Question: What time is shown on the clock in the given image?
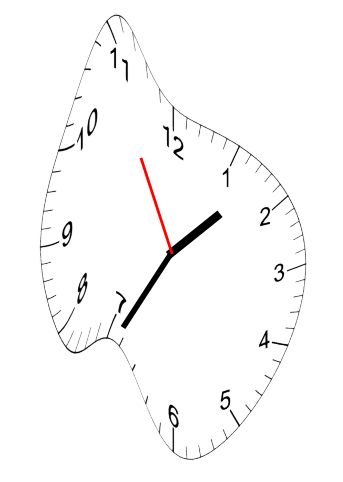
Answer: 01:34:55